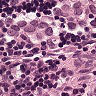
Metastatic tissue present: yes